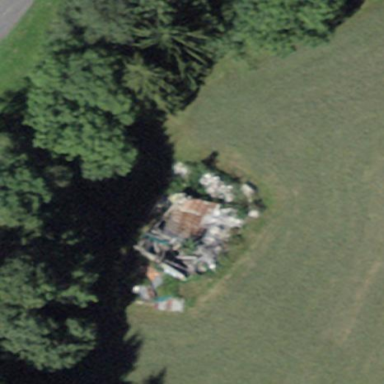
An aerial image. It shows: Rural barn.